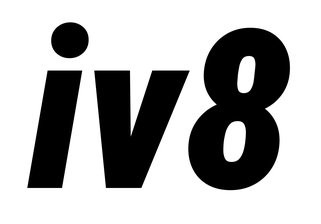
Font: Roboto-Italic_Condensed_Black_Italic